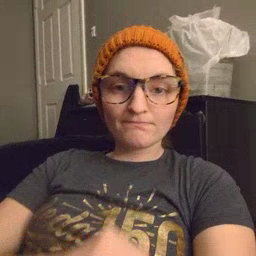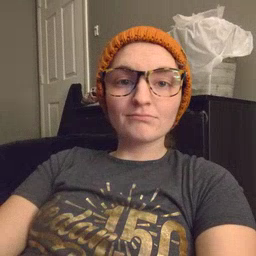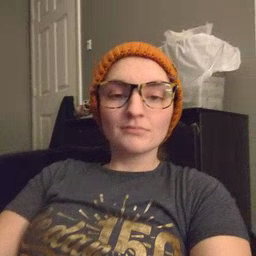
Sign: old